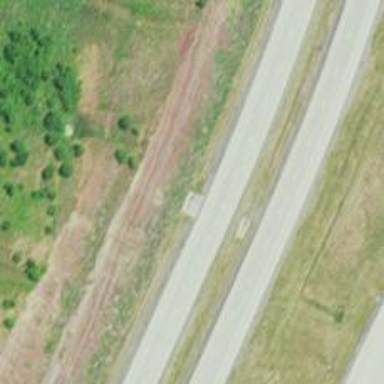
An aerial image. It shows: This image shows trunk highway that functions as expressway.